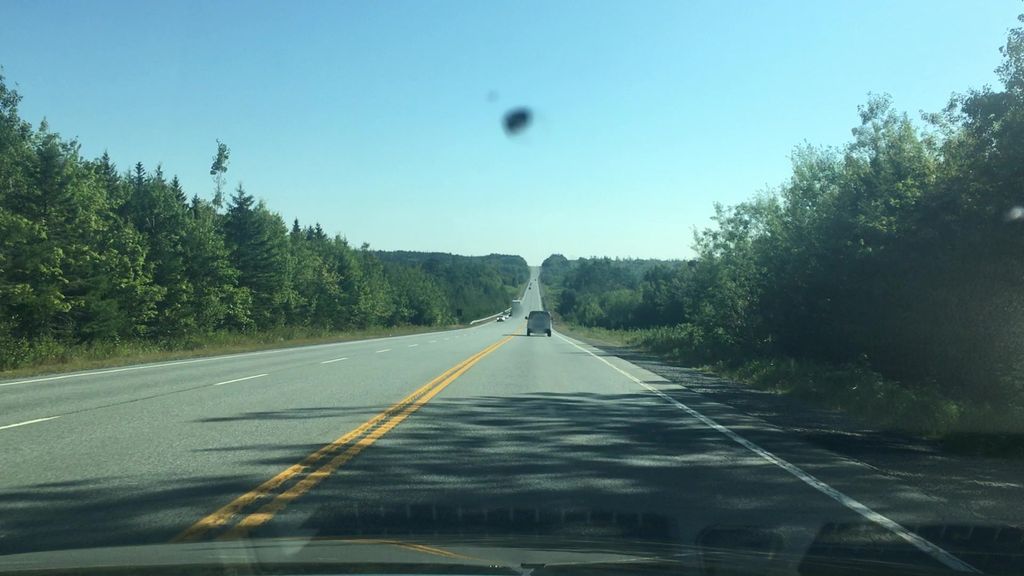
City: halifax